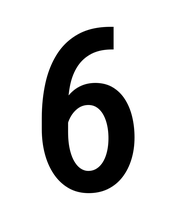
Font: Roboto_Condensed_Medium